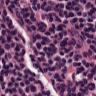
Metastatic tissue present: no